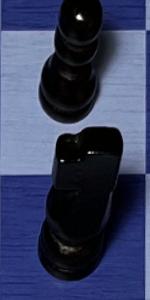
Label: Knight_Black